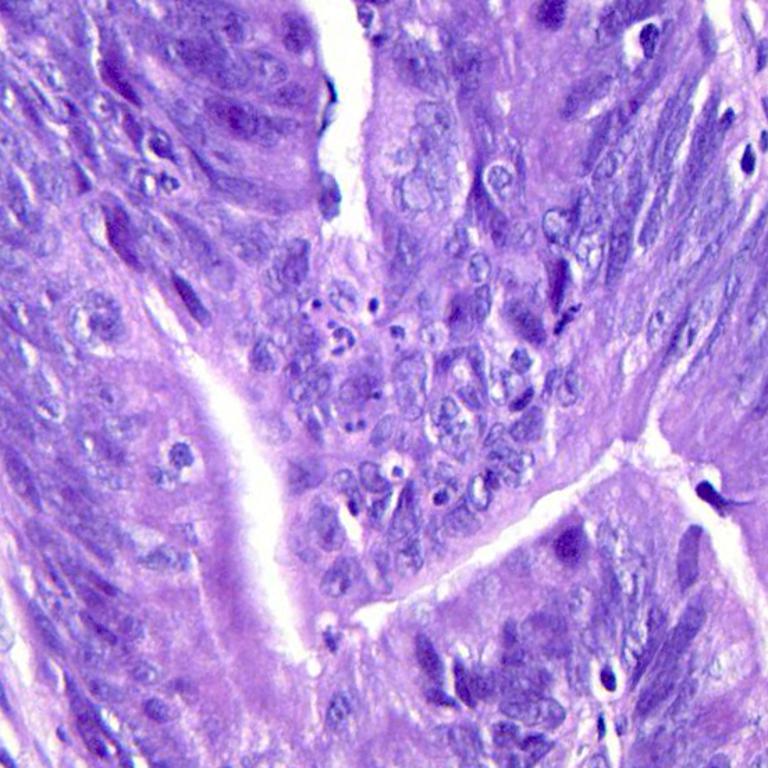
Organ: colon
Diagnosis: adenocarcinomas